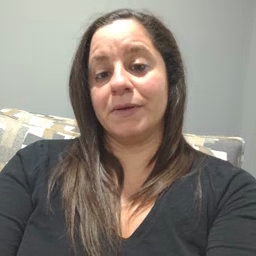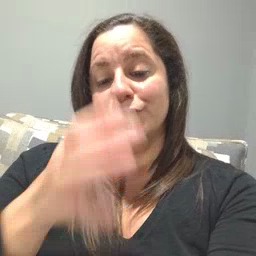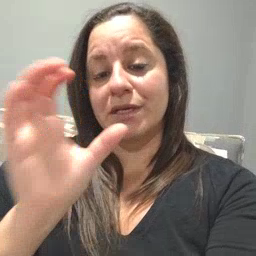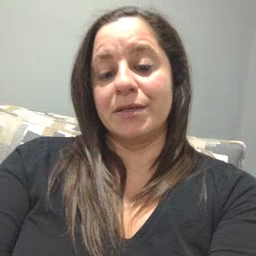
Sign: drink